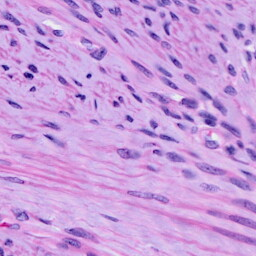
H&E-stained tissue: Cervix